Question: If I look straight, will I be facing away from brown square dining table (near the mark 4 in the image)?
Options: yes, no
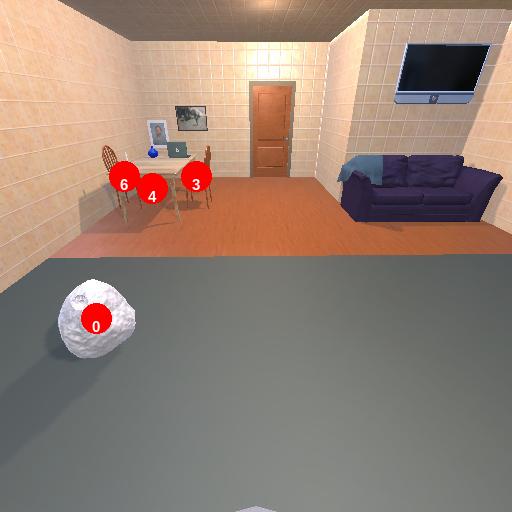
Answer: yes